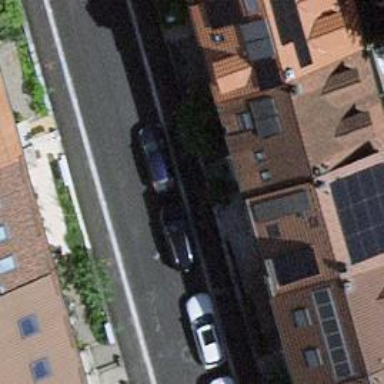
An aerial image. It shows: Terrace building.